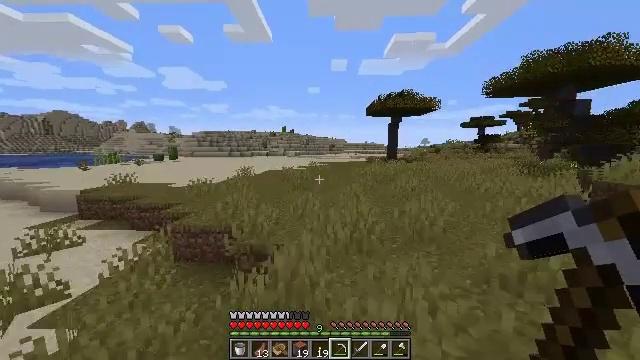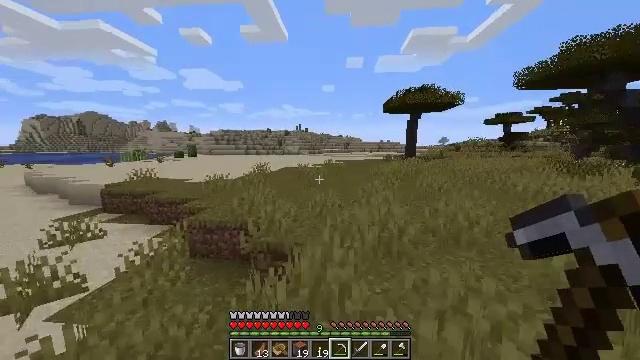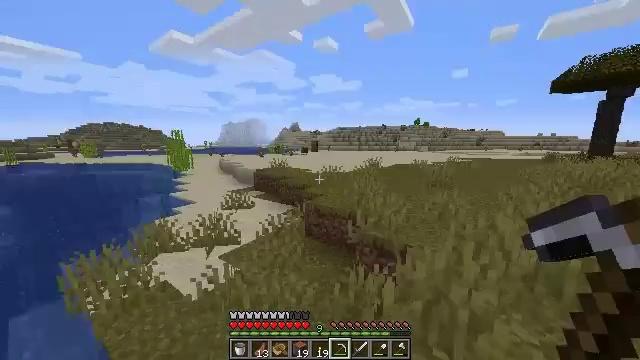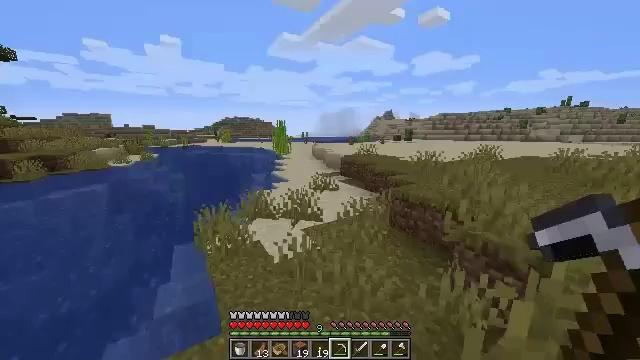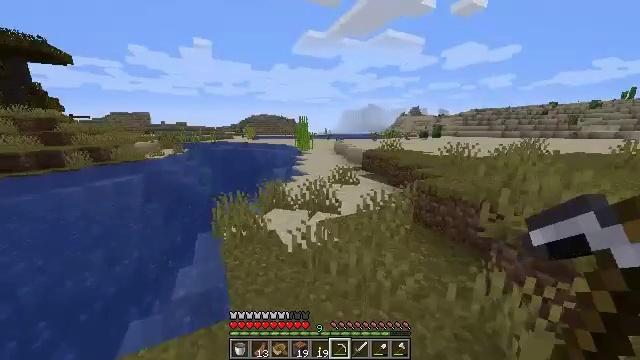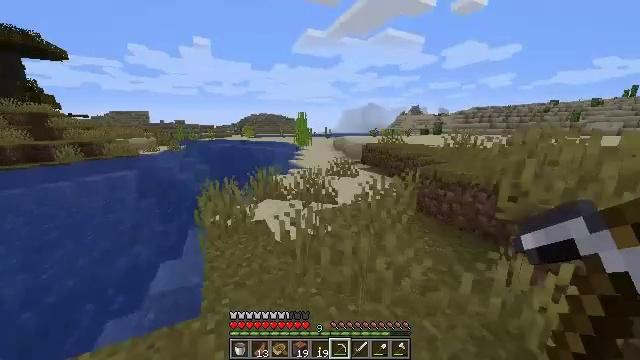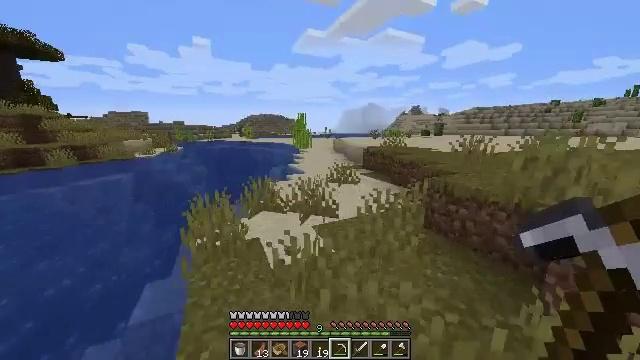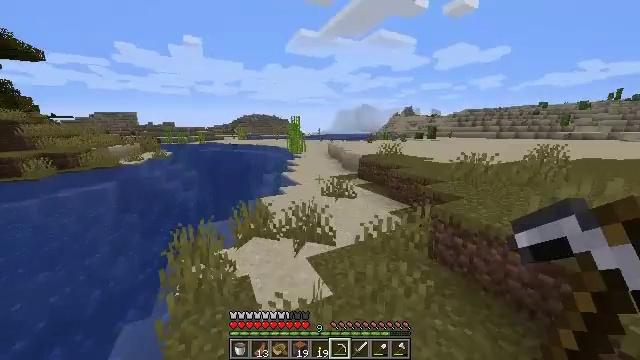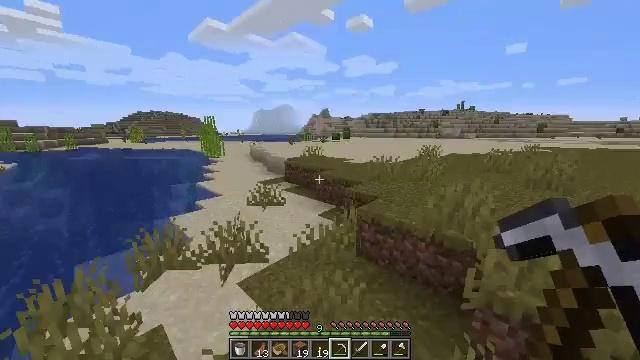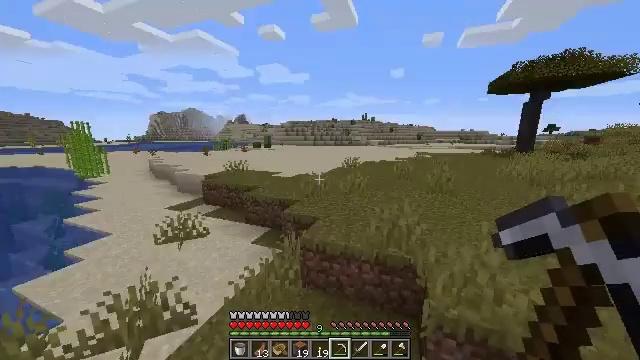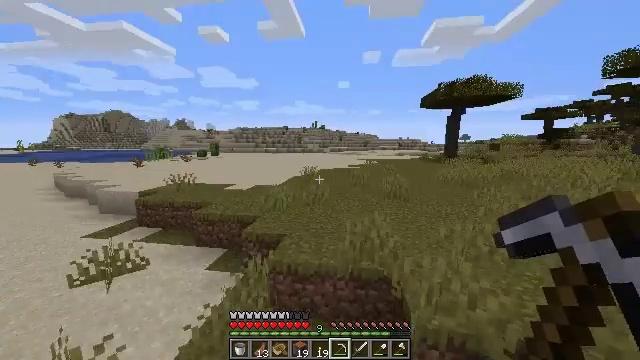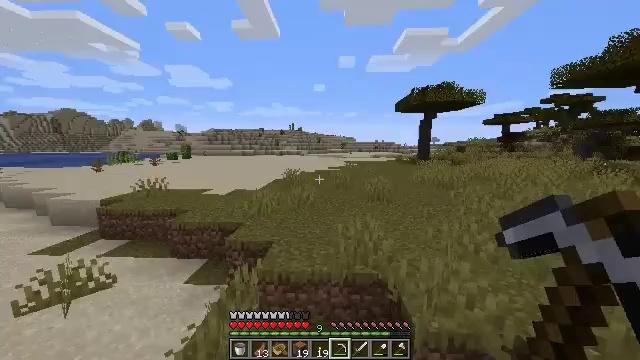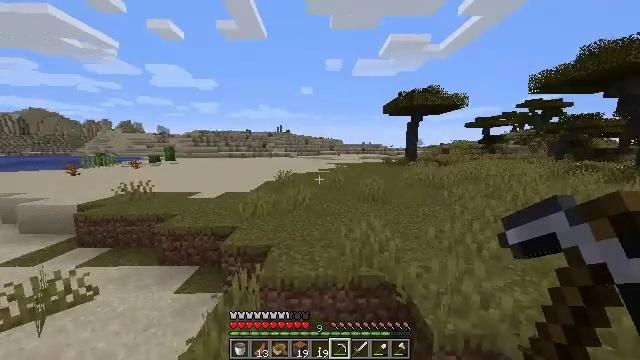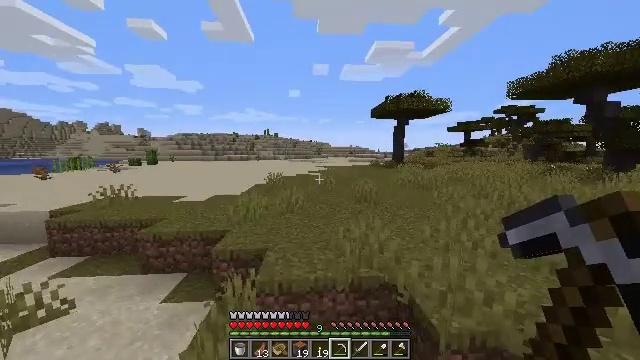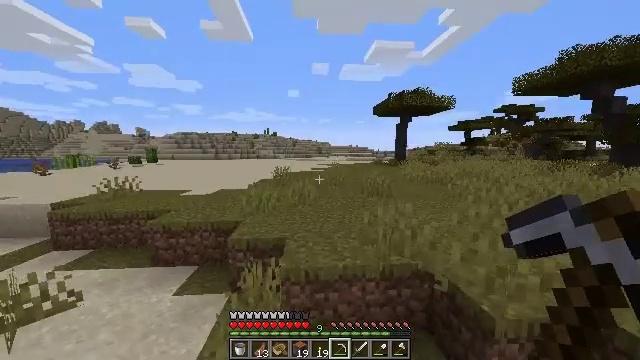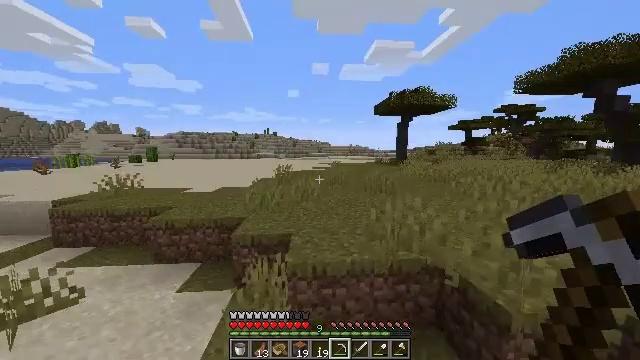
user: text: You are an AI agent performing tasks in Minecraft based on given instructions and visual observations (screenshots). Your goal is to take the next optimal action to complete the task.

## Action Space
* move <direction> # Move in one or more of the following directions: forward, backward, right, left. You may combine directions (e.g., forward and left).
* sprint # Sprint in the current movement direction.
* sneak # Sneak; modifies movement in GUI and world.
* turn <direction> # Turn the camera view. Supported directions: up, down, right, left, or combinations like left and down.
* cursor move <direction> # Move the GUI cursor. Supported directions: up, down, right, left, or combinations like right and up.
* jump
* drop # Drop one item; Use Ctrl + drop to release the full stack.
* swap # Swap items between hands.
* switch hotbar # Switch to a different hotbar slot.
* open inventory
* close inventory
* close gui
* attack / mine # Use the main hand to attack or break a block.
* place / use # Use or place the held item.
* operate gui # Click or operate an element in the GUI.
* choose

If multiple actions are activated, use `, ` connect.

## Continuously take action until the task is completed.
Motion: motion action
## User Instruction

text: Cut down the sugar cane stalks.
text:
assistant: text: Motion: move forward and move left, turn left, jump
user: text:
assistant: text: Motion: move forward and move left, turn left, jump
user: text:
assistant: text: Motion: move forward and move left, turn left and down, jump
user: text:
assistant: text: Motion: move forward and move left, turn left, jump
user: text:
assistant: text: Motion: move forward and move left, jump
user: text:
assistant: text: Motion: move forward and move left, jump
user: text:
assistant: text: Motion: move forward and move left, turn right, jump
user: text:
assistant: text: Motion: move forward and move left, turn right, jump
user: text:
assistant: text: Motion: move forward and move left, turn right and up, jump
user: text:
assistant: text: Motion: move forward and move left, turn right and up, jump
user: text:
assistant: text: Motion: move forward and move left, turn right, jump
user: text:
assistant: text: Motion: move forward and move left, turn right, jump
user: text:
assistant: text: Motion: move forward and move left, turn right, jump
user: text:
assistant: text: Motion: move forward and move left, jump
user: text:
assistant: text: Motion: move forward and move left, jump
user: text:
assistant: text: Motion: move forward and move left, jump
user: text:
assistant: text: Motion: move forward and move left, turn left, jump
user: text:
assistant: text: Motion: move forward and move left, turn left, jump
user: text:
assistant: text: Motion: move forward and move left, turn left and down, jump
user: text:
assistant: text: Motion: move forward and move left, turn left, jump
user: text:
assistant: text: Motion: move forward and move left, jump
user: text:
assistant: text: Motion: move forward and move left, jump
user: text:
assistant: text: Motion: move forward, jump
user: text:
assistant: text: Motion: move forward, jump
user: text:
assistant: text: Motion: move forward, jump
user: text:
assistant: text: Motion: move forward, jump
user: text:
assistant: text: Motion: move forward, jump
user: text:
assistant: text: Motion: move forward, jump
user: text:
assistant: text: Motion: move forward, jump
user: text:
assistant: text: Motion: move forward, jump